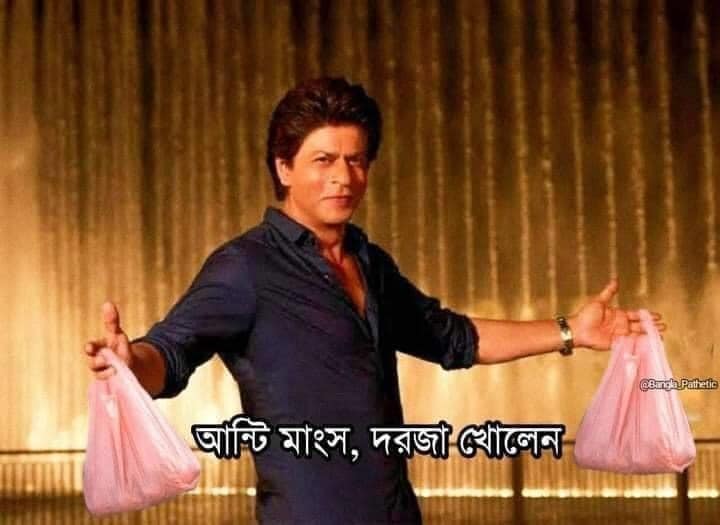
Caption: আংটি মাংস, দরজা খোলেন
Label: non-hate